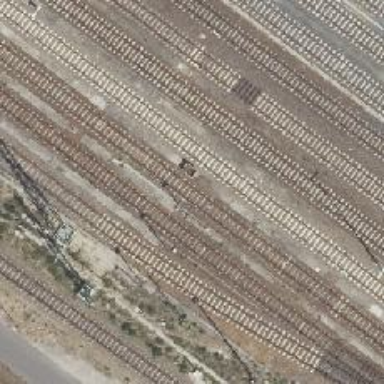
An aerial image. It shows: Railway signal.